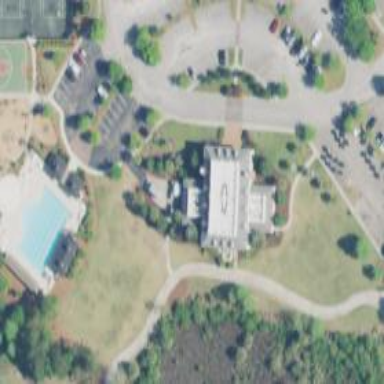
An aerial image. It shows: Clubhouse for golf.